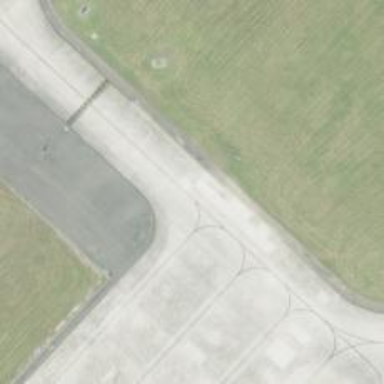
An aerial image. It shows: View of taxiway at the airport.